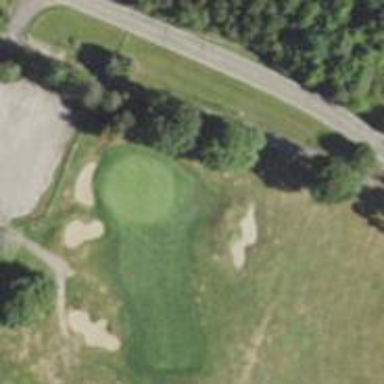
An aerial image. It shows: Golf hole.